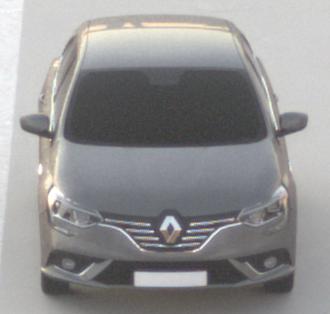
Make: Renault
Model: Mégane ENERGY TCe 100
Detailed model: Mégane (IV)
Model produced from: 2016/03
Model produced until: 2018/08
Doors: 5
Color: gray
Road condition: dry road
Daytime: sunrise or sunset
Contrast: low contrast